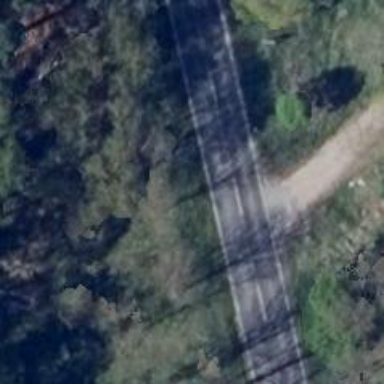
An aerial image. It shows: Secondary road with asphalt surface.